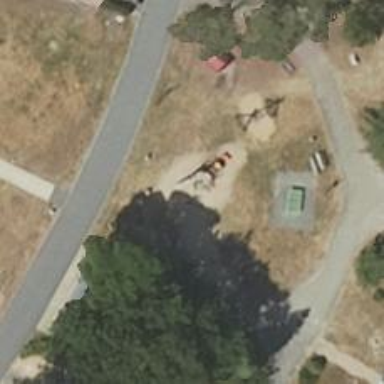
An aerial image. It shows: Playground featuring slide.